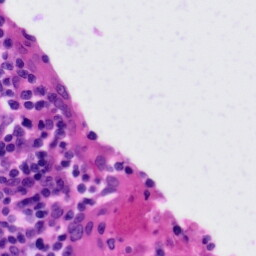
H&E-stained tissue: Tonsil